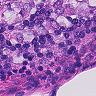
Metastatic tissue present: yes